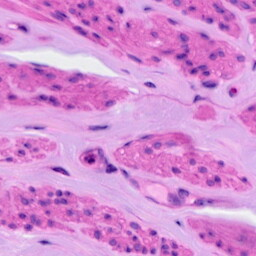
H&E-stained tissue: Ovarian